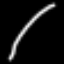
Label: frog